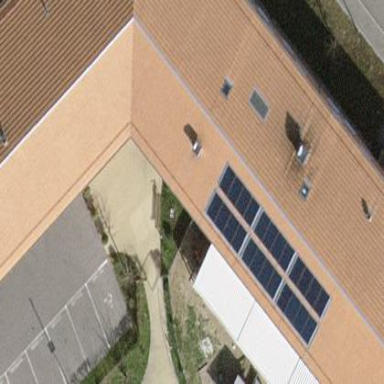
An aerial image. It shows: Hospital building with gabled roof.